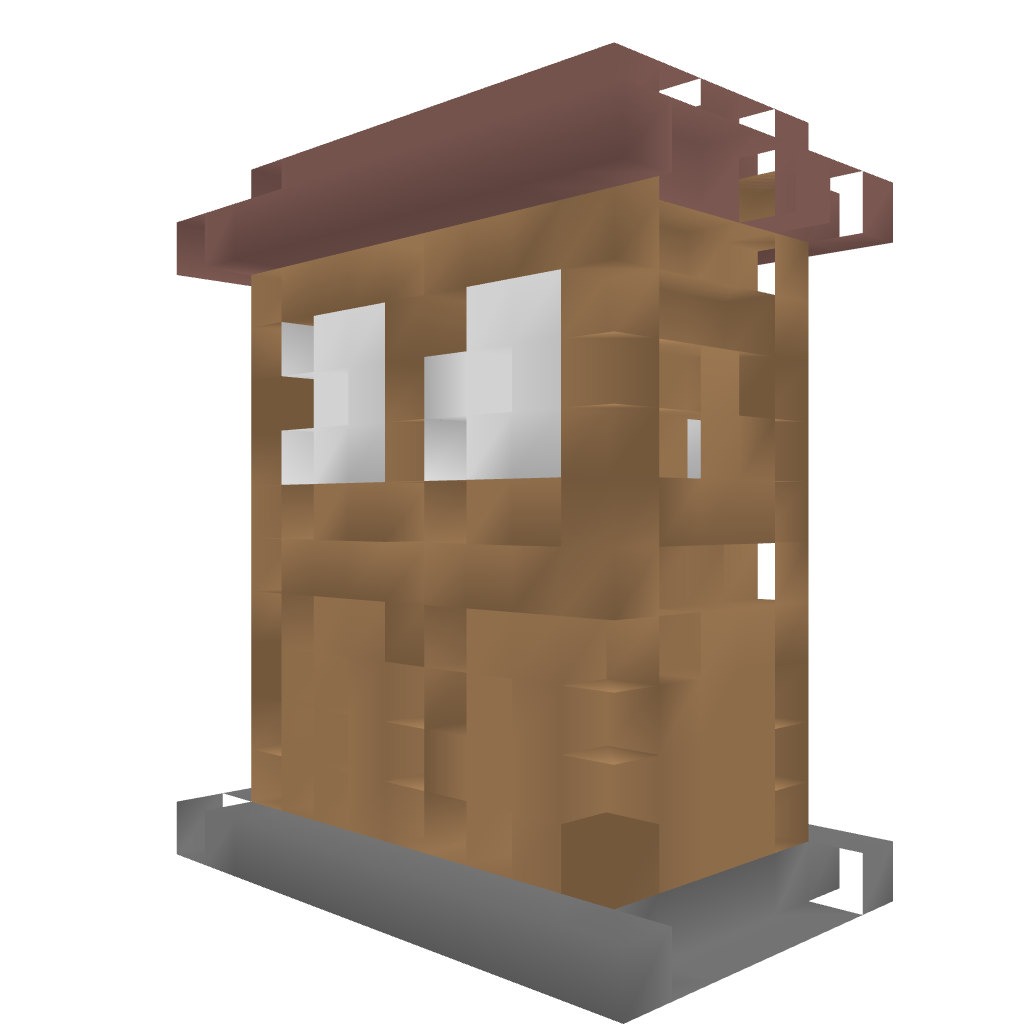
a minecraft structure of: CrafterHouse bad low quality